Question: call a partial view on @url.action. i am displaying the records using url.action and want to load the partial view when user click on the records.
here is my code on which i want to call the partial view when user click on it.
'''
<td>
<a href="@Url.Action("Details", new { id=item.TeamId})">
@Html.DisplayFor(modelItem => item.TeamName)
</a>
</td>
'''
here is my Div in which i am placing the Partial view
'''
<div id="detailsPlace" class="dialog_content3" style="display:none"></div>
@Html.Partial("_TeamDetails")
</div>
'''
here is my partial view which i want to render
'''
@model light.ViewModels.ViewDetailTeam
@{
var item = Model.Team;
}
<div class="dialogModal_header">@Html.Label(item.TeamName)</div>
<div class="dialogModal_content">
<div class="main-content">
<div class="navi-but">
@Html.Label(item.TeamName)
</div>
@Html.Label(item.Description)
</div>
</div>
</div>
'''
and here is my controller
'''
public ActionResult Details(int id)
{
lightCoreModel.User loggedInUser = new lightCoreModel.User();
ViewDetailTeam viewDetailTeam = new ViewDetailTeam();
ViewData["DetailModel"] = viewDetailTeam;
viewDetailTeam.Retrieve(id);
return PartialView("_TeamDetails",viewDetailTeam);
}
now i am facing this problem with pop up its showing me the following screen.
'''

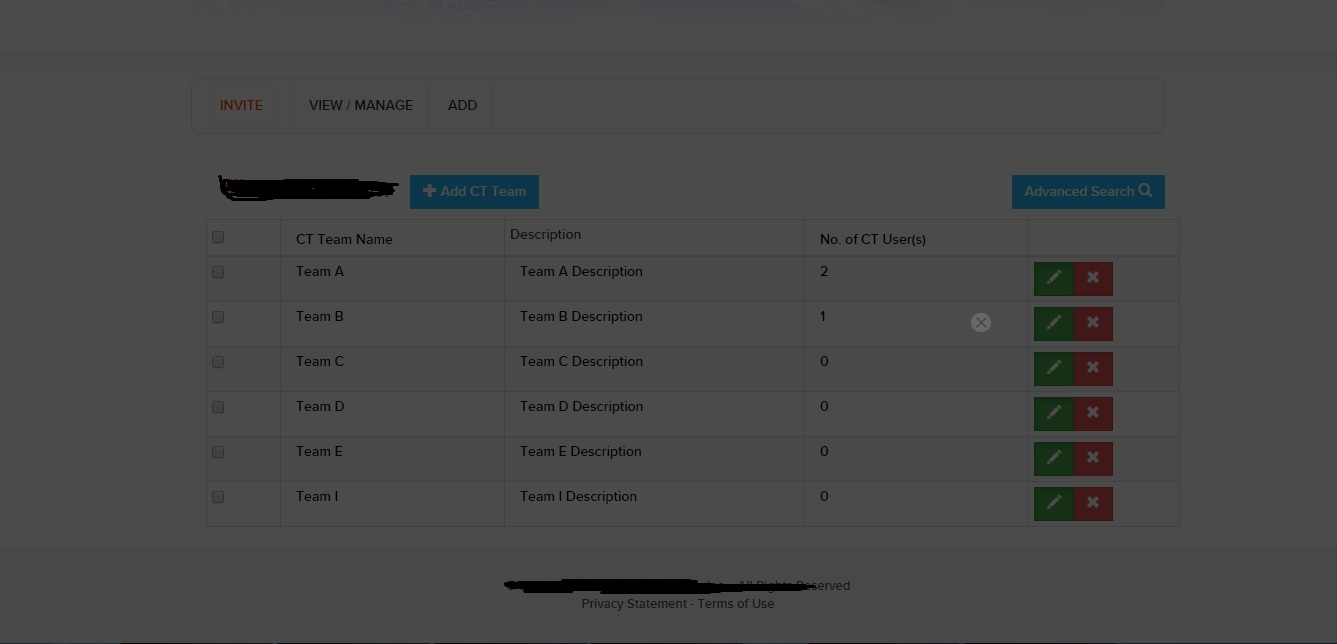
Answer: You would need Ajax to do this. First, add a script block in your view with this code:
'''
<script type="text/javascript">
$(function () {
$('.details').click(function () {
var $buttonClicked = $(this);
var id = $buttonClicked.attr('data-id');
$.ajax({
url: '@Url.Action("Details")',
type: 'GET',
data: { id: id },
success: function (partialView) {
$('#detailsPlace').html(partialView);
$('#detailsPlace').show();
}
});
});
});
</script>
'''
Then change your anchor tag to this:
'''
<a href="#" class="details" data-id="@item.TeamId">Details</a>
'''
The ajax call will be fired whenever an element with the class of details is clicked. Once clicked, the Id that is stored in the data-id attribute will be passed along to the controller. When your controller passes the partial view back, the partial view will be loaded in the success function of the ajax call, and the detailsPlace will be shown, since it's display is set to none.